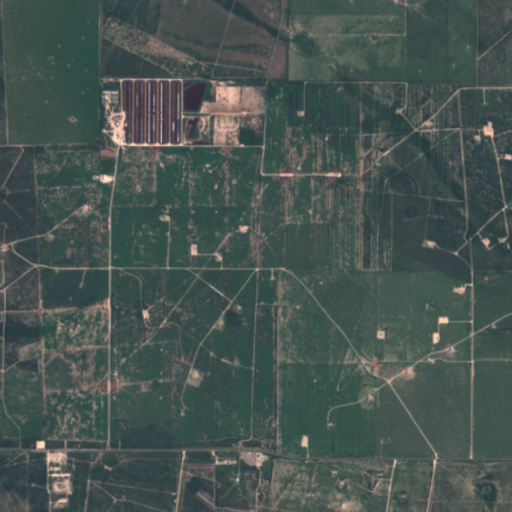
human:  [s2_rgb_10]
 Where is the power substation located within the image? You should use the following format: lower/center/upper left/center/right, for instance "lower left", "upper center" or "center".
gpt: The power substation is located in the lower left of the image.
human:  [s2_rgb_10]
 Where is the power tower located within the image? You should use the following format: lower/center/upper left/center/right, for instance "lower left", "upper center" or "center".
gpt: The power tower is located in the lower left of the image.
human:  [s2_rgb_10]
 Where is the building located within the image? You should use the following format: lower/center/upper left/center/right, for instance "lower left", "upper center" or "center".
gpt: There is no building in the image.